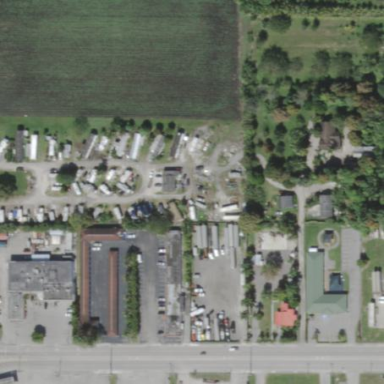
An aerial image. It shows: Residential area known as trailer park.